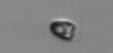
Label: Pyramimonas